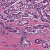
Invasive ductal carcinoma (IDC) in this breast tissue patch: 1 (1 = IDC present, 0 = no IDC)